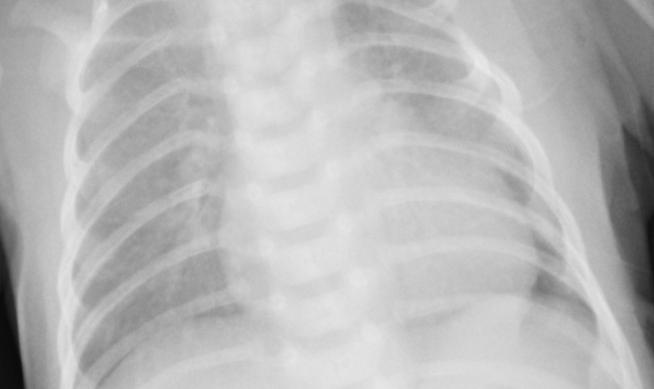
Diagnosis: PNEUMONIA